Interaction volume radius: 10 \u00c5
Interaction volume height: 10 \u00c5
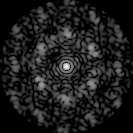
Disorder parameter: 0.5916